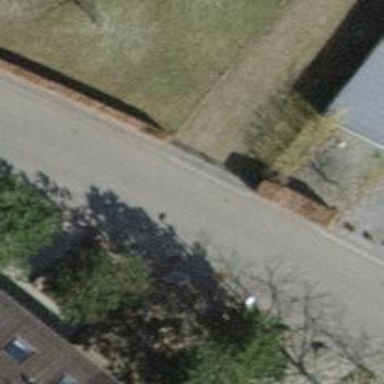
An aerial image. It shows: Chain link fence.